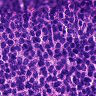
Metastatic tissue present: no